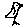
Label: bird